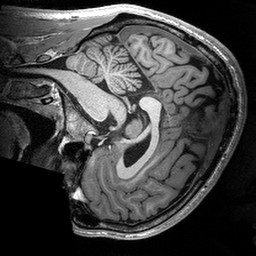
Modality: T1w
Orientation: sagittal
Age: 25
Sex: male
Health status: healthy
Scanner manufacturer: siemens
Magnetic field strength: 3 T
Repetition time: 2.53 s
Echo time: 0.00288 s